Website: home-depot
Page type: billing-address
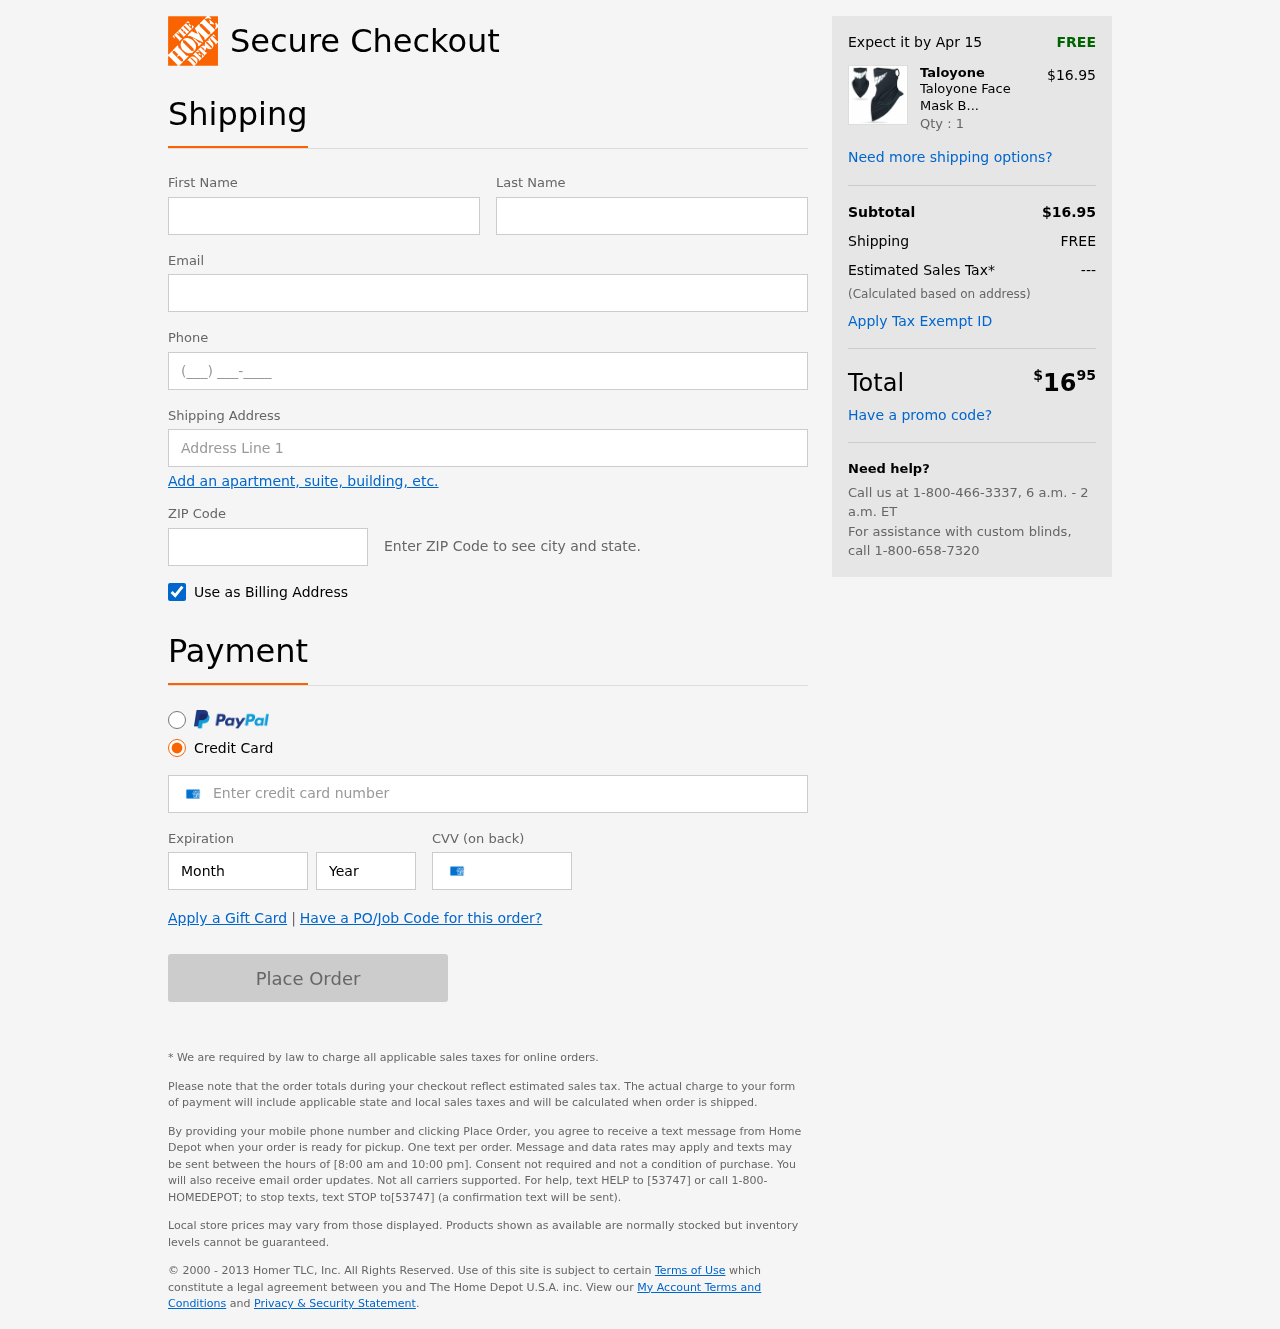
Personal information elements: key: PII_FIRSTNAME
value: Whitney
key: PII_LASTNAME
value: Smith
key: PII_EMAIL
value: whitneysmith@yahoo.com
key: PII_PHONE
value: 7749731086
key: PII_STREET
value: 598 Lin Drives Suite 720
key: PII_POSTCODE
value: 69269
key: PII_CARD_NUMBER
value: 3424 4637 1756 539
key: PII_CARD_EXPIRY_MONTH
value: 09
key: PII_CARD_CVV
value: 1651
Product elements: key: PRODUCT1_BRAND
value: Taloyone
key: PRODUCT1_NAME
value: Taloyone Face Mask Bandanas Neck Gaiter Ear Loops Face Balaclava Non Slip Light Cool Breathable Band
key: PRODUCT1_PRICE
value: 16.95
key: PRODUCT1_QUANTITY
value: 1
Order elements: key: ORDER_DELIVERY_DATE
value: Apr 15
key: ORDER_SUBTOTAL
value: $16.95
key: ORDER_SHIPPING_COST
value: FREE
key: ORDER_TAX
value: ---
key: ORDER_TOTAL2
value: $1695